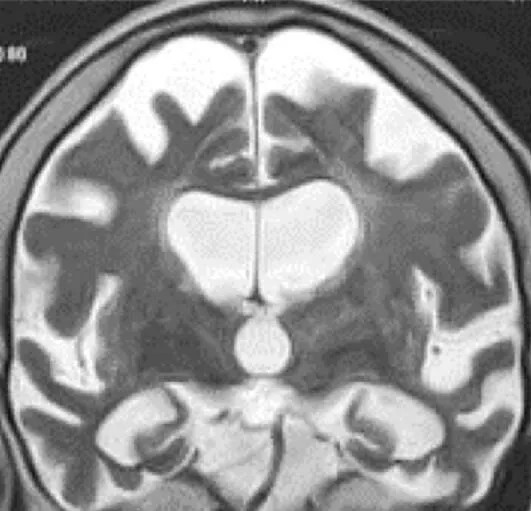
Coronal magnetic resonance imaging demonstrated significant asymmetric diffuse cortical atrophy, especially in the frontotemporal lobes, being slightly more to the left.
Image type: radiology (mri)